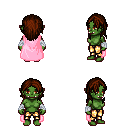
a pixel art fantasy rpg character, female body template, orc, green skin, pink cape, gold greaves, brown long hairstyle, white cloth bandages, four views (front, back, left, right), 2x2 character sprite sheet, small pixel art, hard edges, no anti-aliasing